Interaction volume radius: 10 \u00c5
Interaction volume height: 20 \u00c5
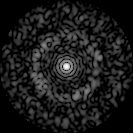
Disorder parameter: 0.8377